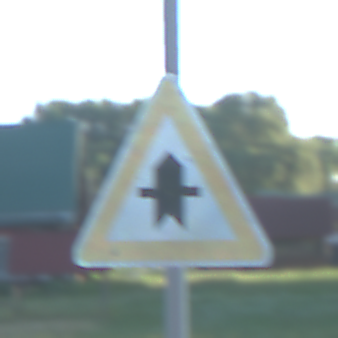
Verkehrszeichen: Vorfahrt
Umgebung: Outdoor, Nature
Tageszeit: MorningAfternoon
Wetter: Clear
Licht: Natural
Jahreszeit: NotSpecified
Kontrast: HighContrast